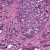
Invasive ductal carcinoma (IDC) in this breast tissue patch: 1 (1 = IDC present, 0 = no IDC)